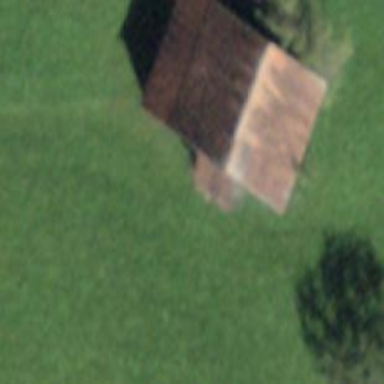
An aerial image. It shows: Rural barn.